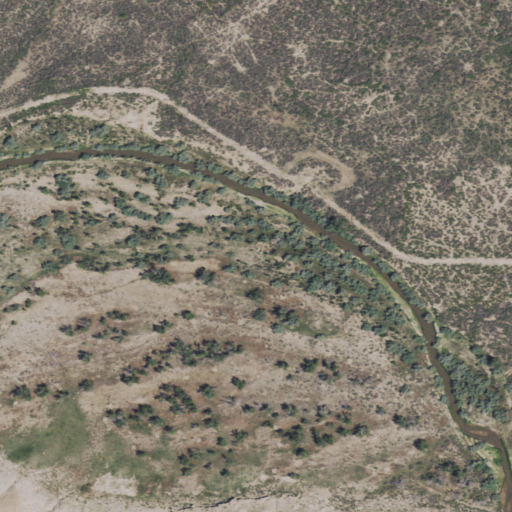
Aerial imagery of valley in Wyoming named Sheep Camp Draw containing shrub, herbaceous wetlands, and woody wetlands